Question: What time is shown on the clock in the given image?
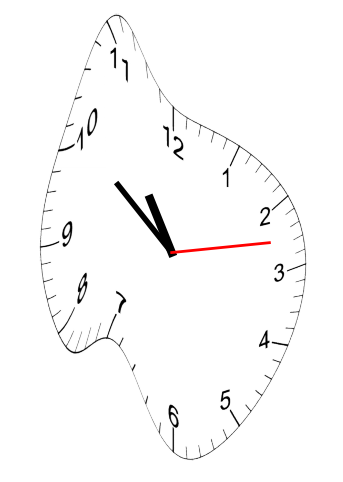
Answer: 10:51:13